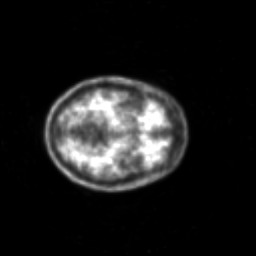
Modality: PET
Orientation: axial
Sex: female
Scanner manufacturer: siemens